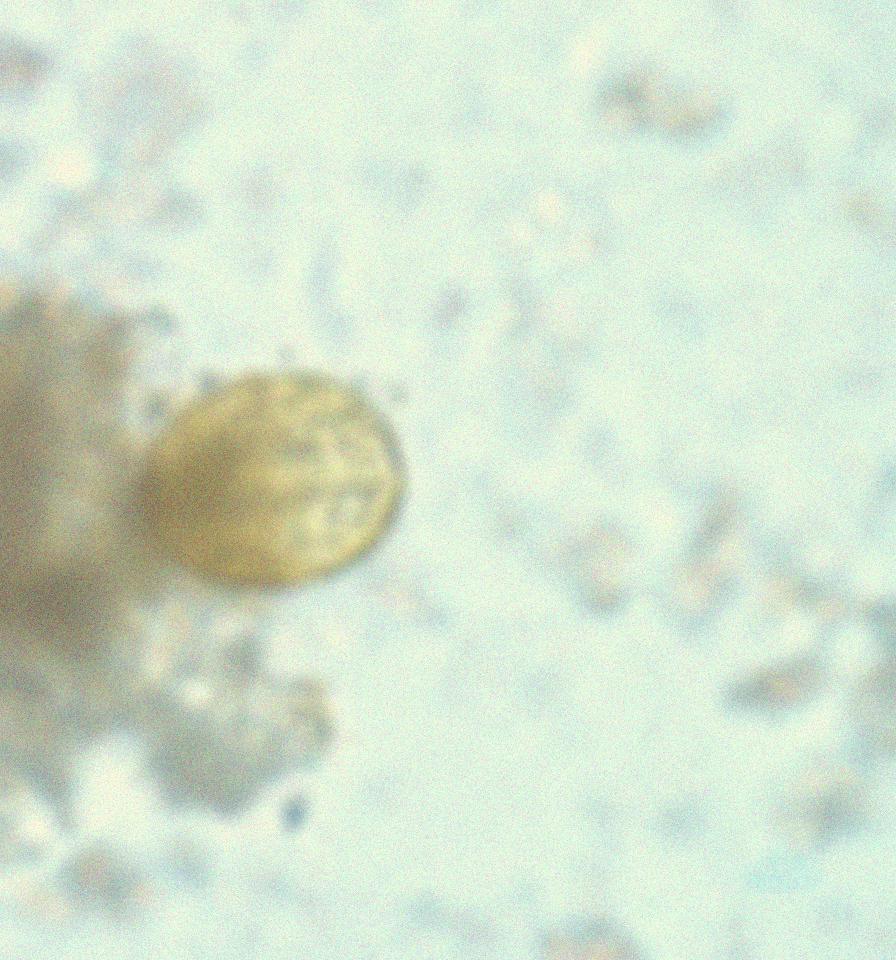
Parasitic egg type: Ascaris lumbricoides